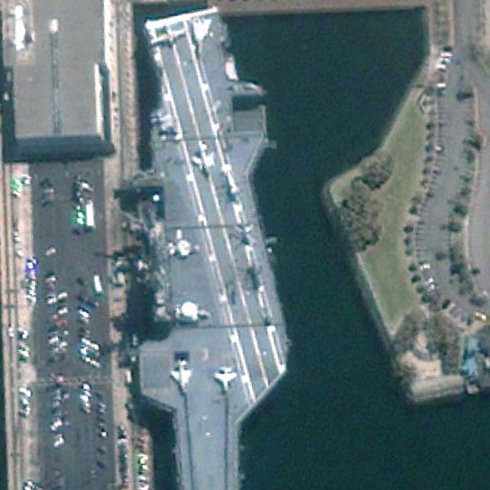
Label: aircraft_carrier